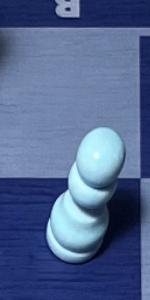
Label: Pawn_White